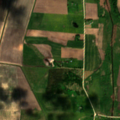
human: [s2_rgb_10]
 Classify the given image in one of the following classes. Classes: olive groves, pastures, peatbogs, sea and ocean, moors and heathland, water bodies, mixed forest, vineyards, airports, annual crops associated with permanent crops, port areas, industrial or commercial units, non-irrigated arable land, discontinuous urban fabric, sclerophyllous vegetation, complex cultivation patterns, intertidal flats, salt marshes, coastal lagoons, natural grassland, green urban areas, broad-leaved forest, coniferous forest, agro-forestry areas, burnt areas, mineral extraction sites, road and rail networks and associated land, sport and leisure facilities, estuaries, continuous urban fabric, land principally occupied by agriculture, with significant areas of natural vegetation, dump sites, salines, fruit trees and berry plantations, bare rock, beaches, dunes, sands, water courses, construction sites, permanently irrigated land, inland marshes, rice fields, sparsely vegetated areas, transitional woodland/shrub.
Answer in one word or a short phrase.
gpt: non-irrigated arable land, pastures, complex cultivation patterns, broad-leaved forest, transitional woodland/shrub